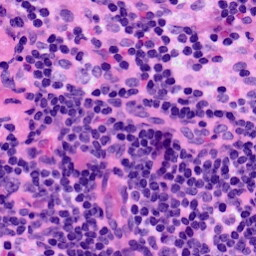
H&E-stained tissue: LymphNode